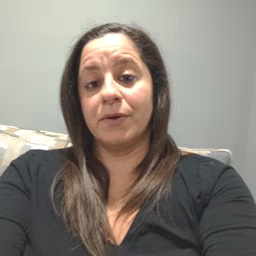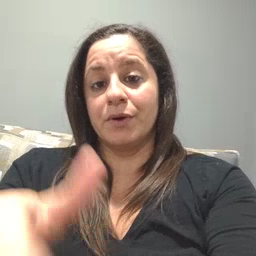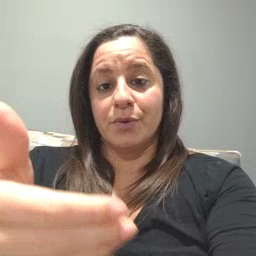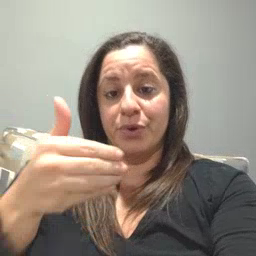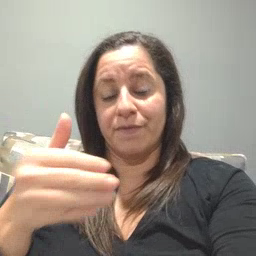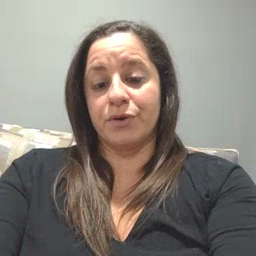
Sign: before